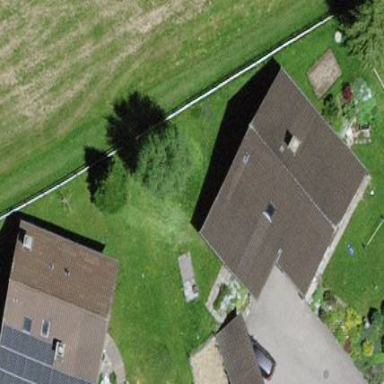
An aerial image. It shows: Detached building with gabled roof.